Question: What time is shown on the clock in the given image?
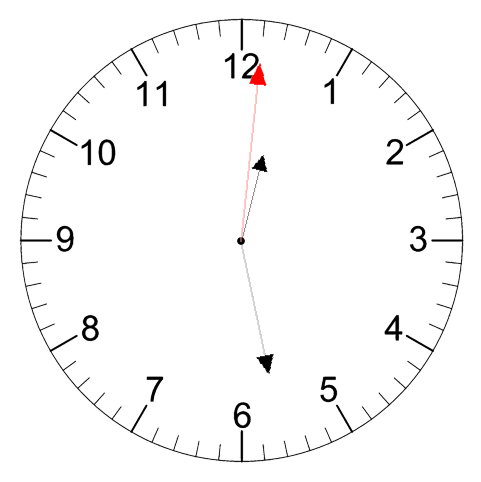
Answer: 12:28:01